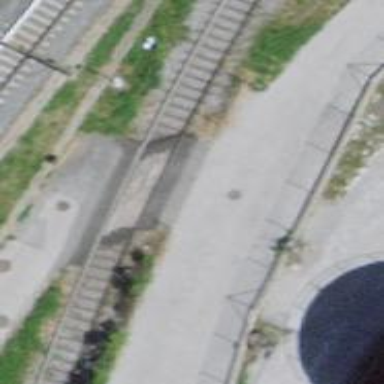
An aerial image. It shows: Railway level crossing.